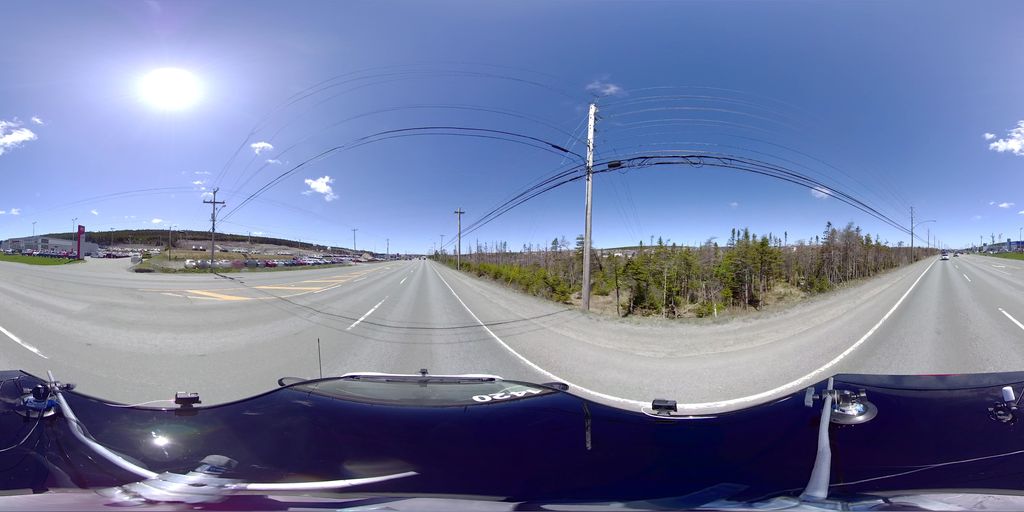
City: st_johns